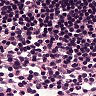
Metastatic tissue present: no